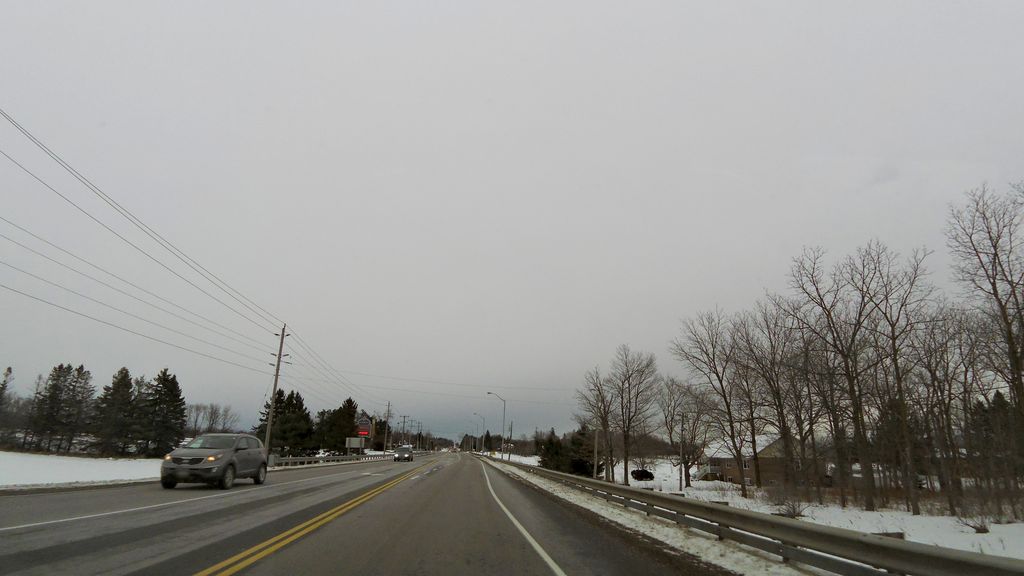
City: hamilton